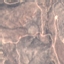
Land use / land cover class: HerbaceousVegetation